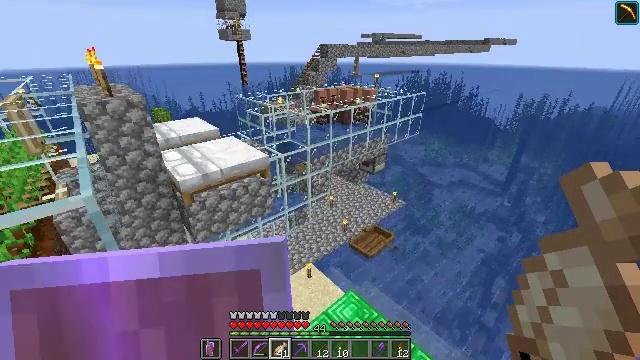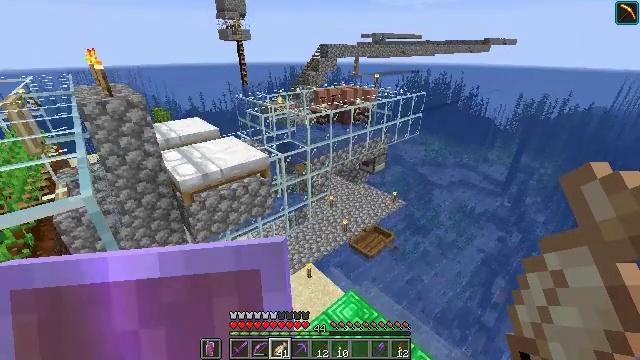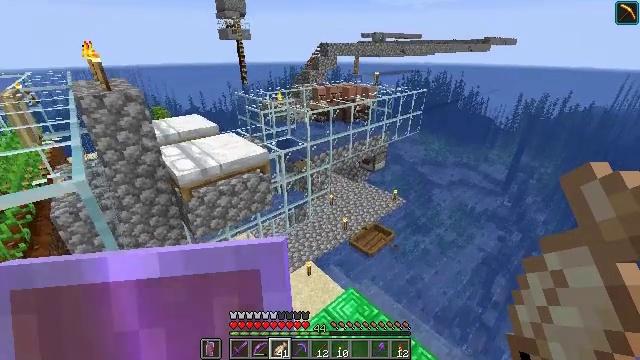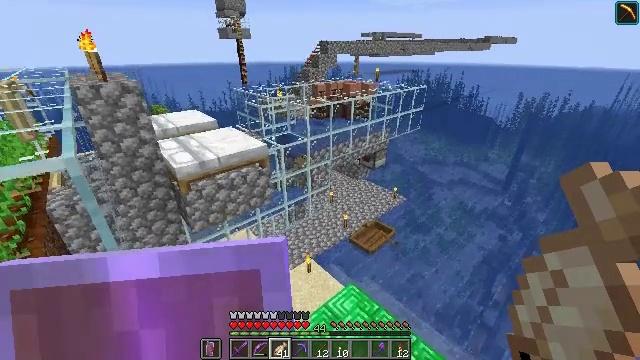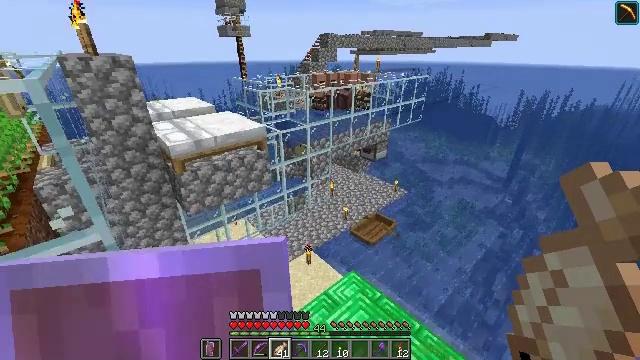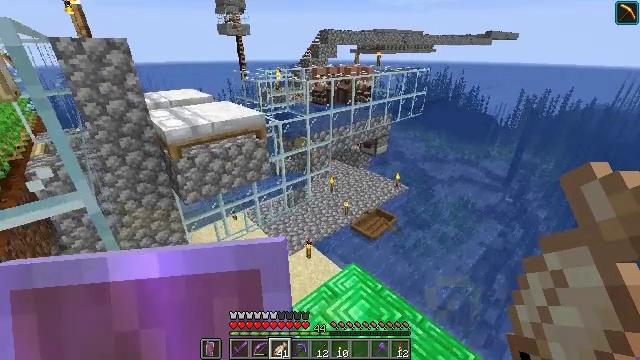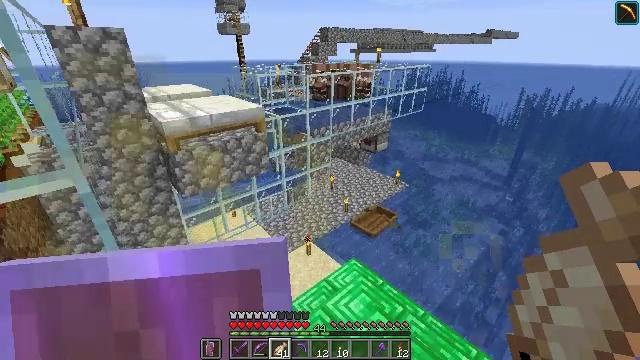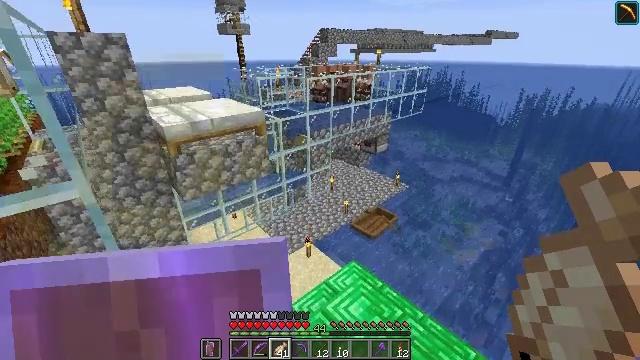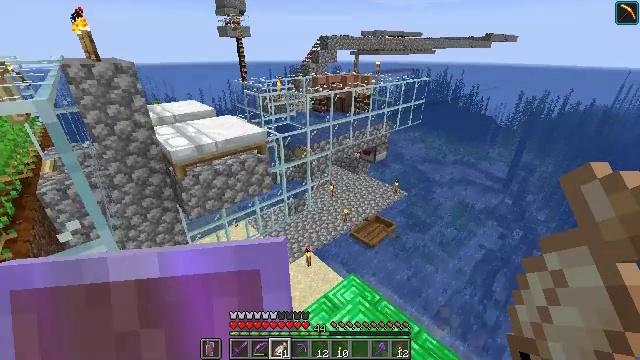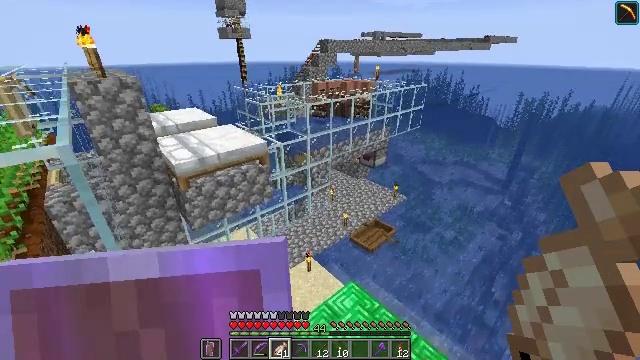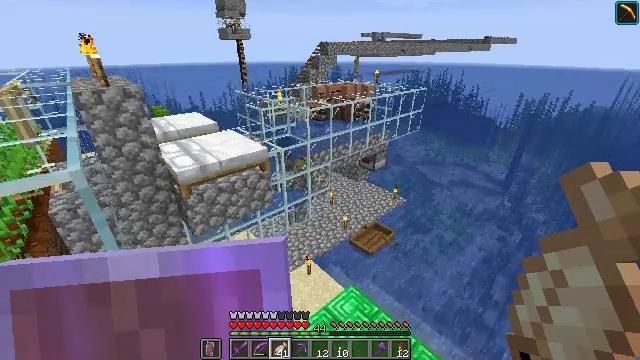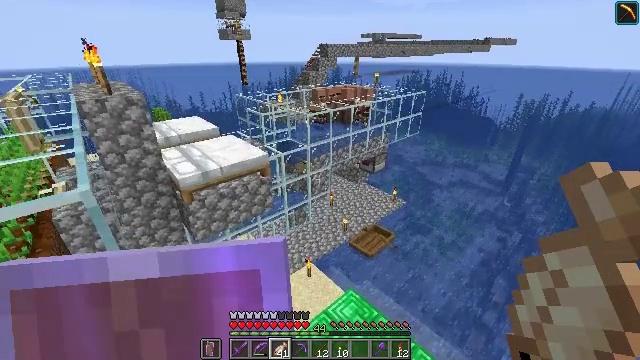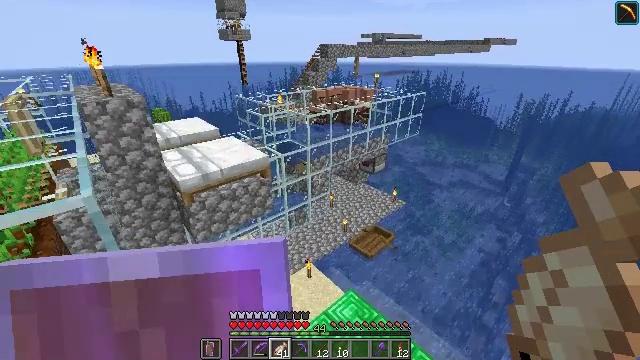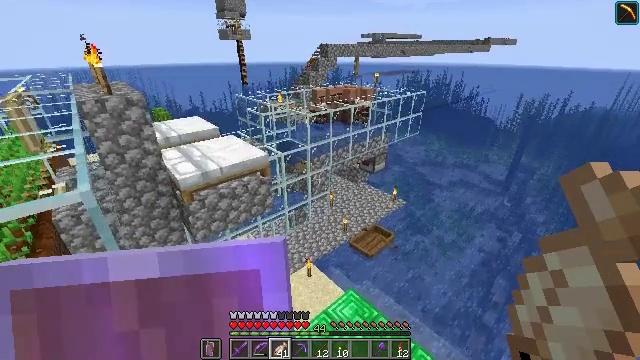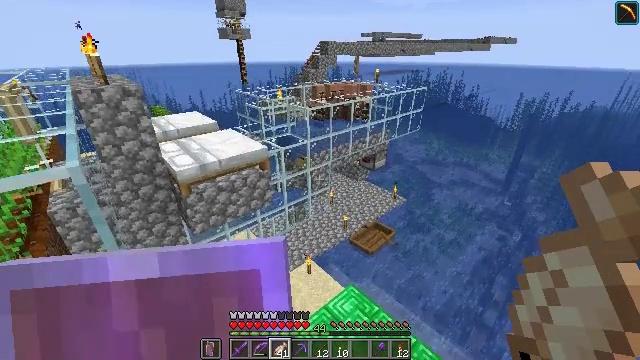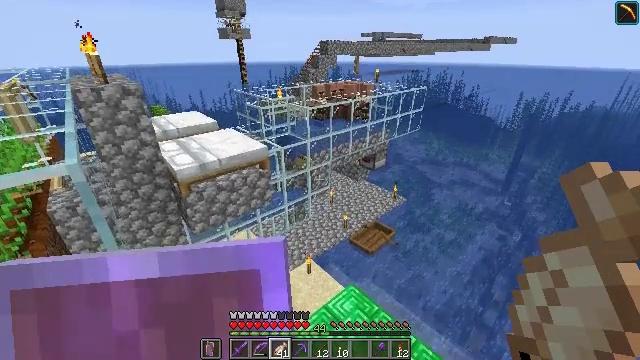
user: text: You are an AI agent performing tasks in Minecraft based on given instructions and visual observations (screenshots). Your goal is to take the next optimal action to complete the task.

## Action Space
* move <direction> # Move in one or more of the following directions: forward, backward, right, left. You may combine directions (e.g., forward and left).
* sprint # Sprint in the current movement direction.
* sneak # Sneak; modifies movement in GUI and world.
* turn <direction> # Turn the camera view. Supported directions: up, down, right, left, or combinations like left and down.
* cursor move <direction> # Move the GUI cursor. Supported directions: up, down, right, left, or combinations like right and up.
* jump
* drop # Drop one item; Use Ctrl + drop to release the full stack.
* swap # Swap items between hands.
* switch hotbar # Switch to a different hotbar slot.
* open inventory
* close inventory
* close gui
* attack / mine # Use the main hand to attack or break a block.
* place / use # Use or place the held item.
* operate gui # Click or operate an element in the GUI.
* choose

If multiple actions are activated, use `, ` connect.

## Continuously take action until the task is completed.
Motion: motion action
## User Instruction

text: Make sure you have materials to craft a stonecutter.
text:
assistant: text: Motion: jump
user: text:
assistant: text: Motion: jump
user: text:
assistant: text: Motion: jump
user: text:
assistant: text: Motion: jump
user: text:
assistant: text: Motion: jump
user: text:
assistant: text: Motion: jump
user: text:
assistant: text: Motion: jump
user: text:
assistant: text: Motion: jump
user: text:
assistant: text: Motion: jump
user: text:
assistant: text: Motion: no_op
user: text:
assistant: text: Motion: no_op
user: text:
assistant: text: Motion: no_op
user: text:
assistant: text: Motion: no_op
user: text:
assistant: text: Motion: no_op
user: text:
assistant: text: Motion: no_op
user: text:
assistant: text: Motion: no_op
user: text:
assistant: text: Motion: no_op
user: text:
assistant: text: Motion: no_op
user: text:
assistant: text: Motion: no_op
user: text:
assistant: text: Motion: no_op
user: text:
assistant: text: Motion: no_op
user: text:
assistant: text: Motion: no_op
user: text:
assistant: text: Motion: no_op
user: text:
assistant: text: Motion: no_op
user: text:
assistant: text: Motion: no_op
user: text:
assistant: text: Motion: no_op
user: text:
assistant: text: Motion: no_op
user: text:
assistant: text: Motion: no_op
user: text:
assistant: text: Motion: no_op
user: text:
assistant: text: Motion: no_op